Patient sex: M
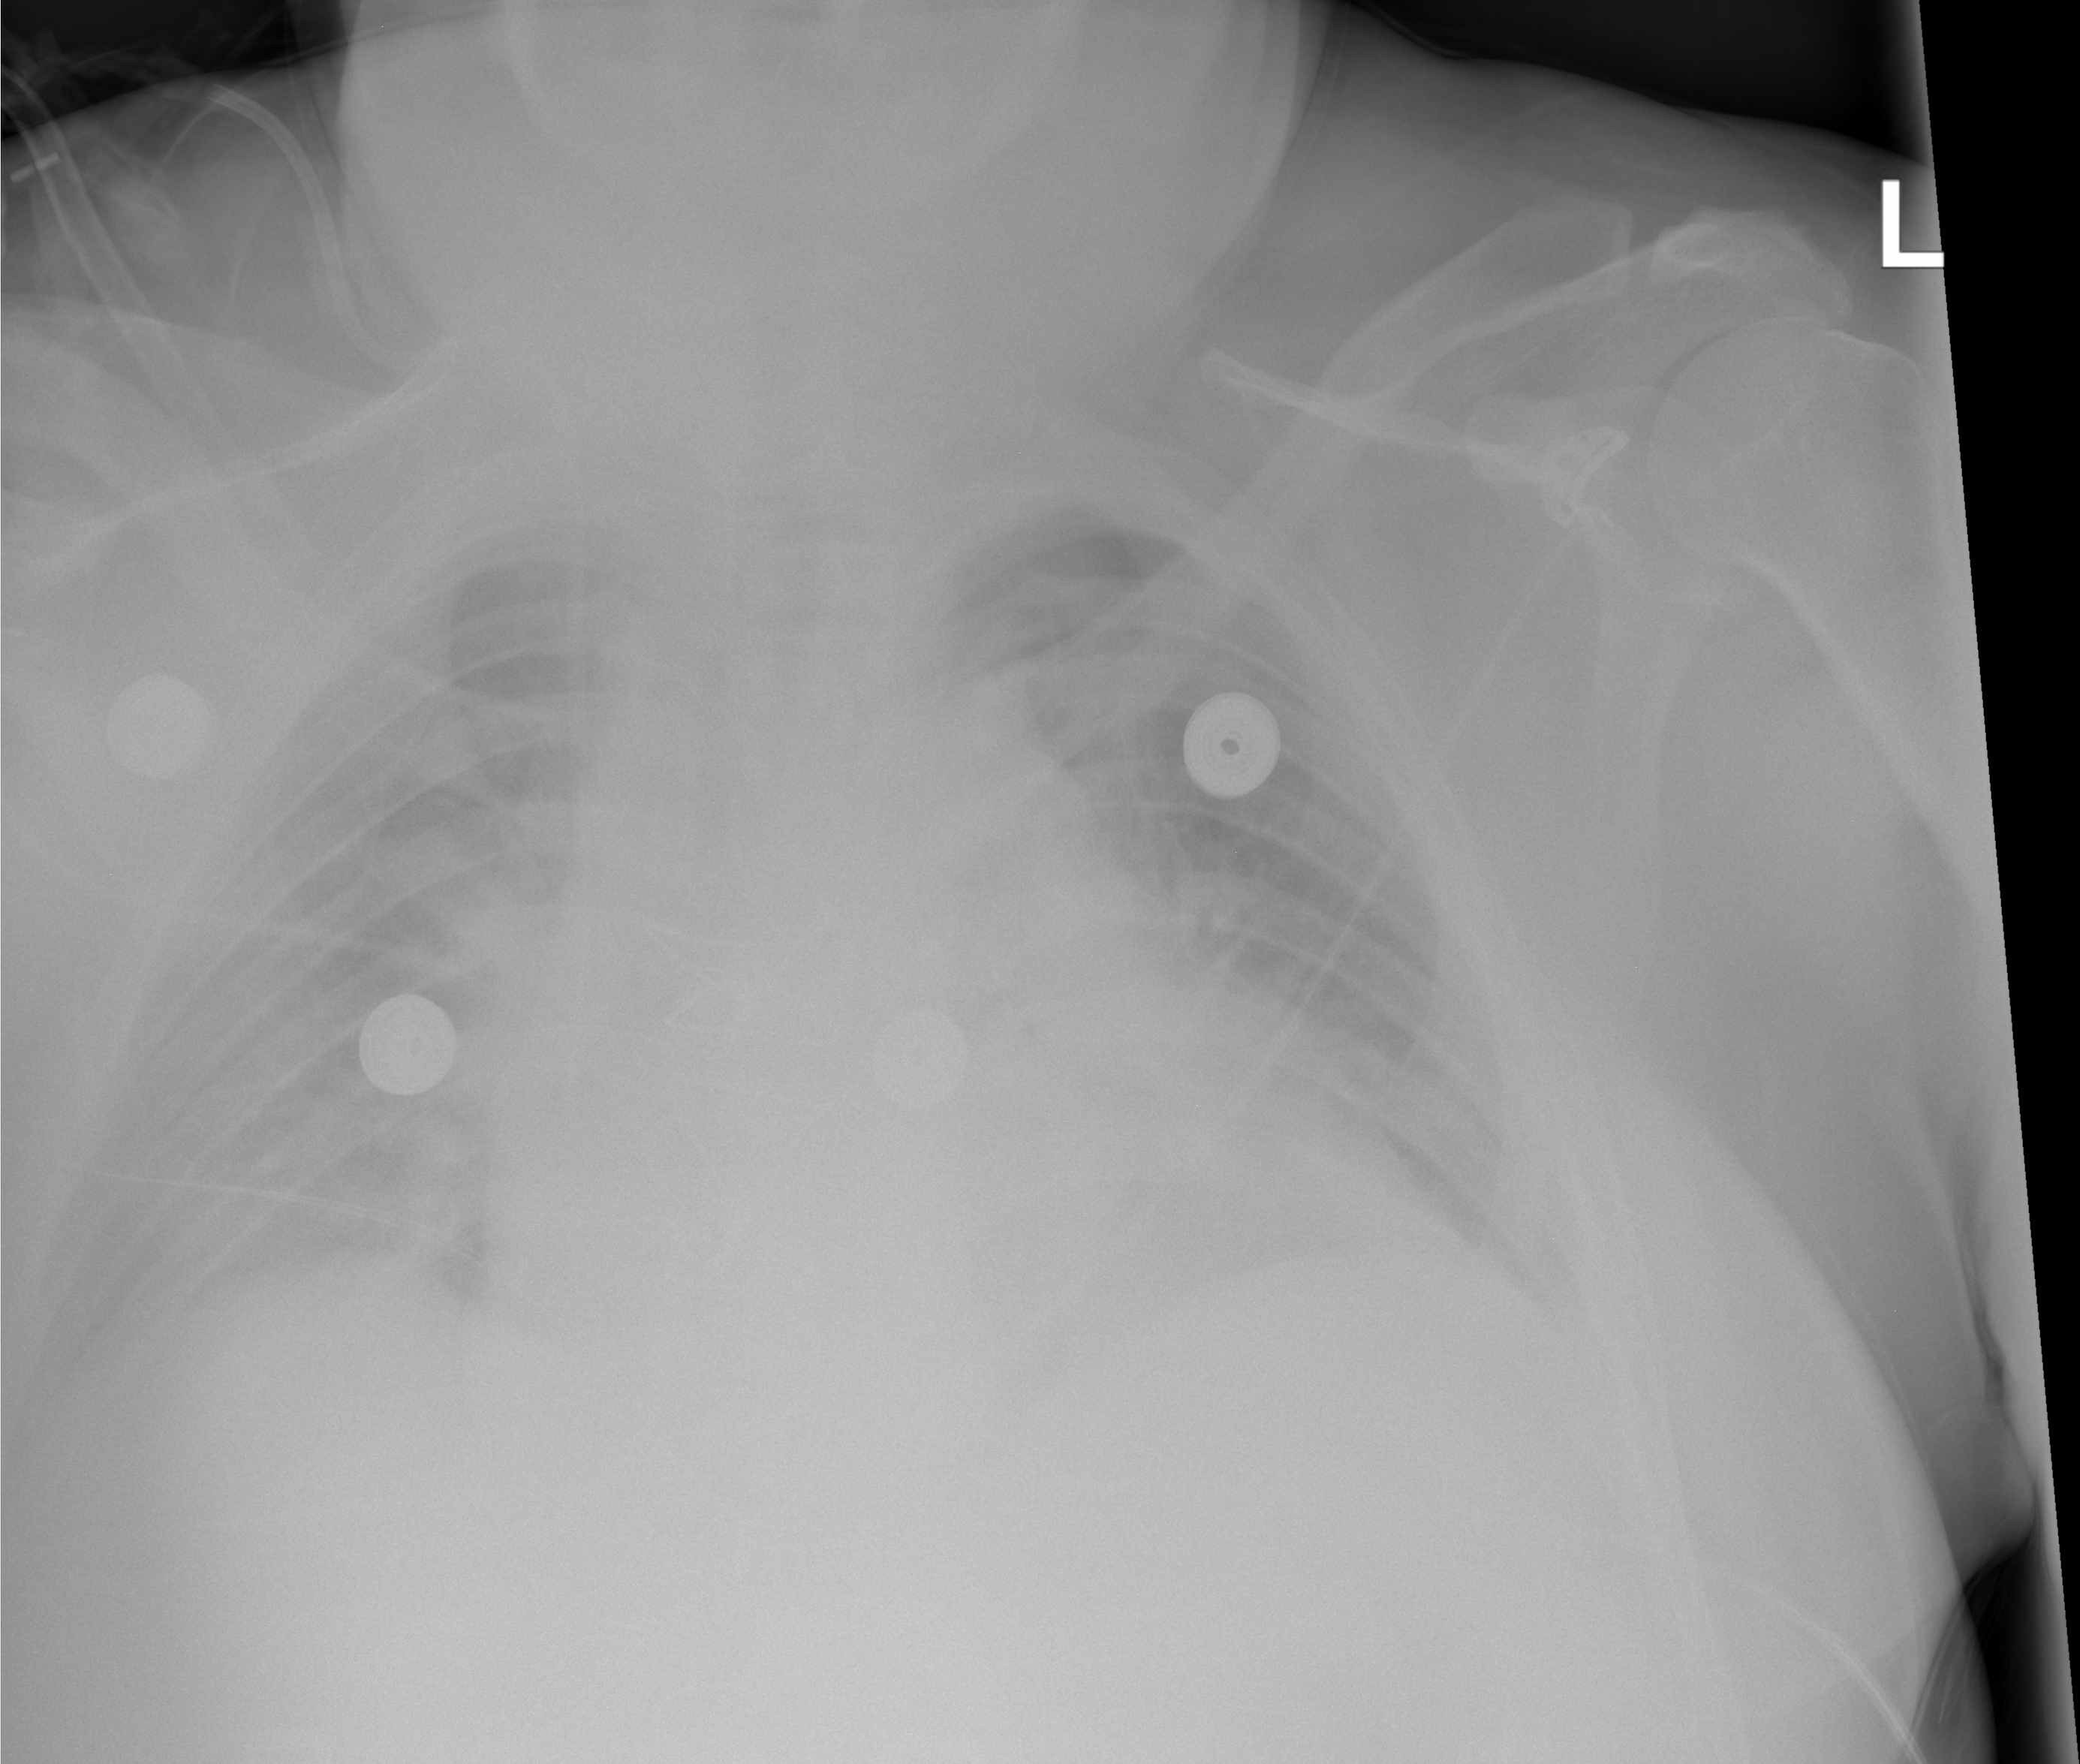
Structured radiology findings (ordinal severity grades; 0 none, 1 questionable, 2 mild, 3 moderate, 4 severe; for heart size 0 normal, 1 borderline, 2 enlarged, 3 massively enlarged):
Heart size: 0
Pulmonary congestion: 0
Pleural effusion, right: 2
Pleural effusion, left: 2
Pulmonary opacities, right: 0
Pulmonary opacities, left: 0
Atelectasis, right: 2
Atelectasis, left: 2